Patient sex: M
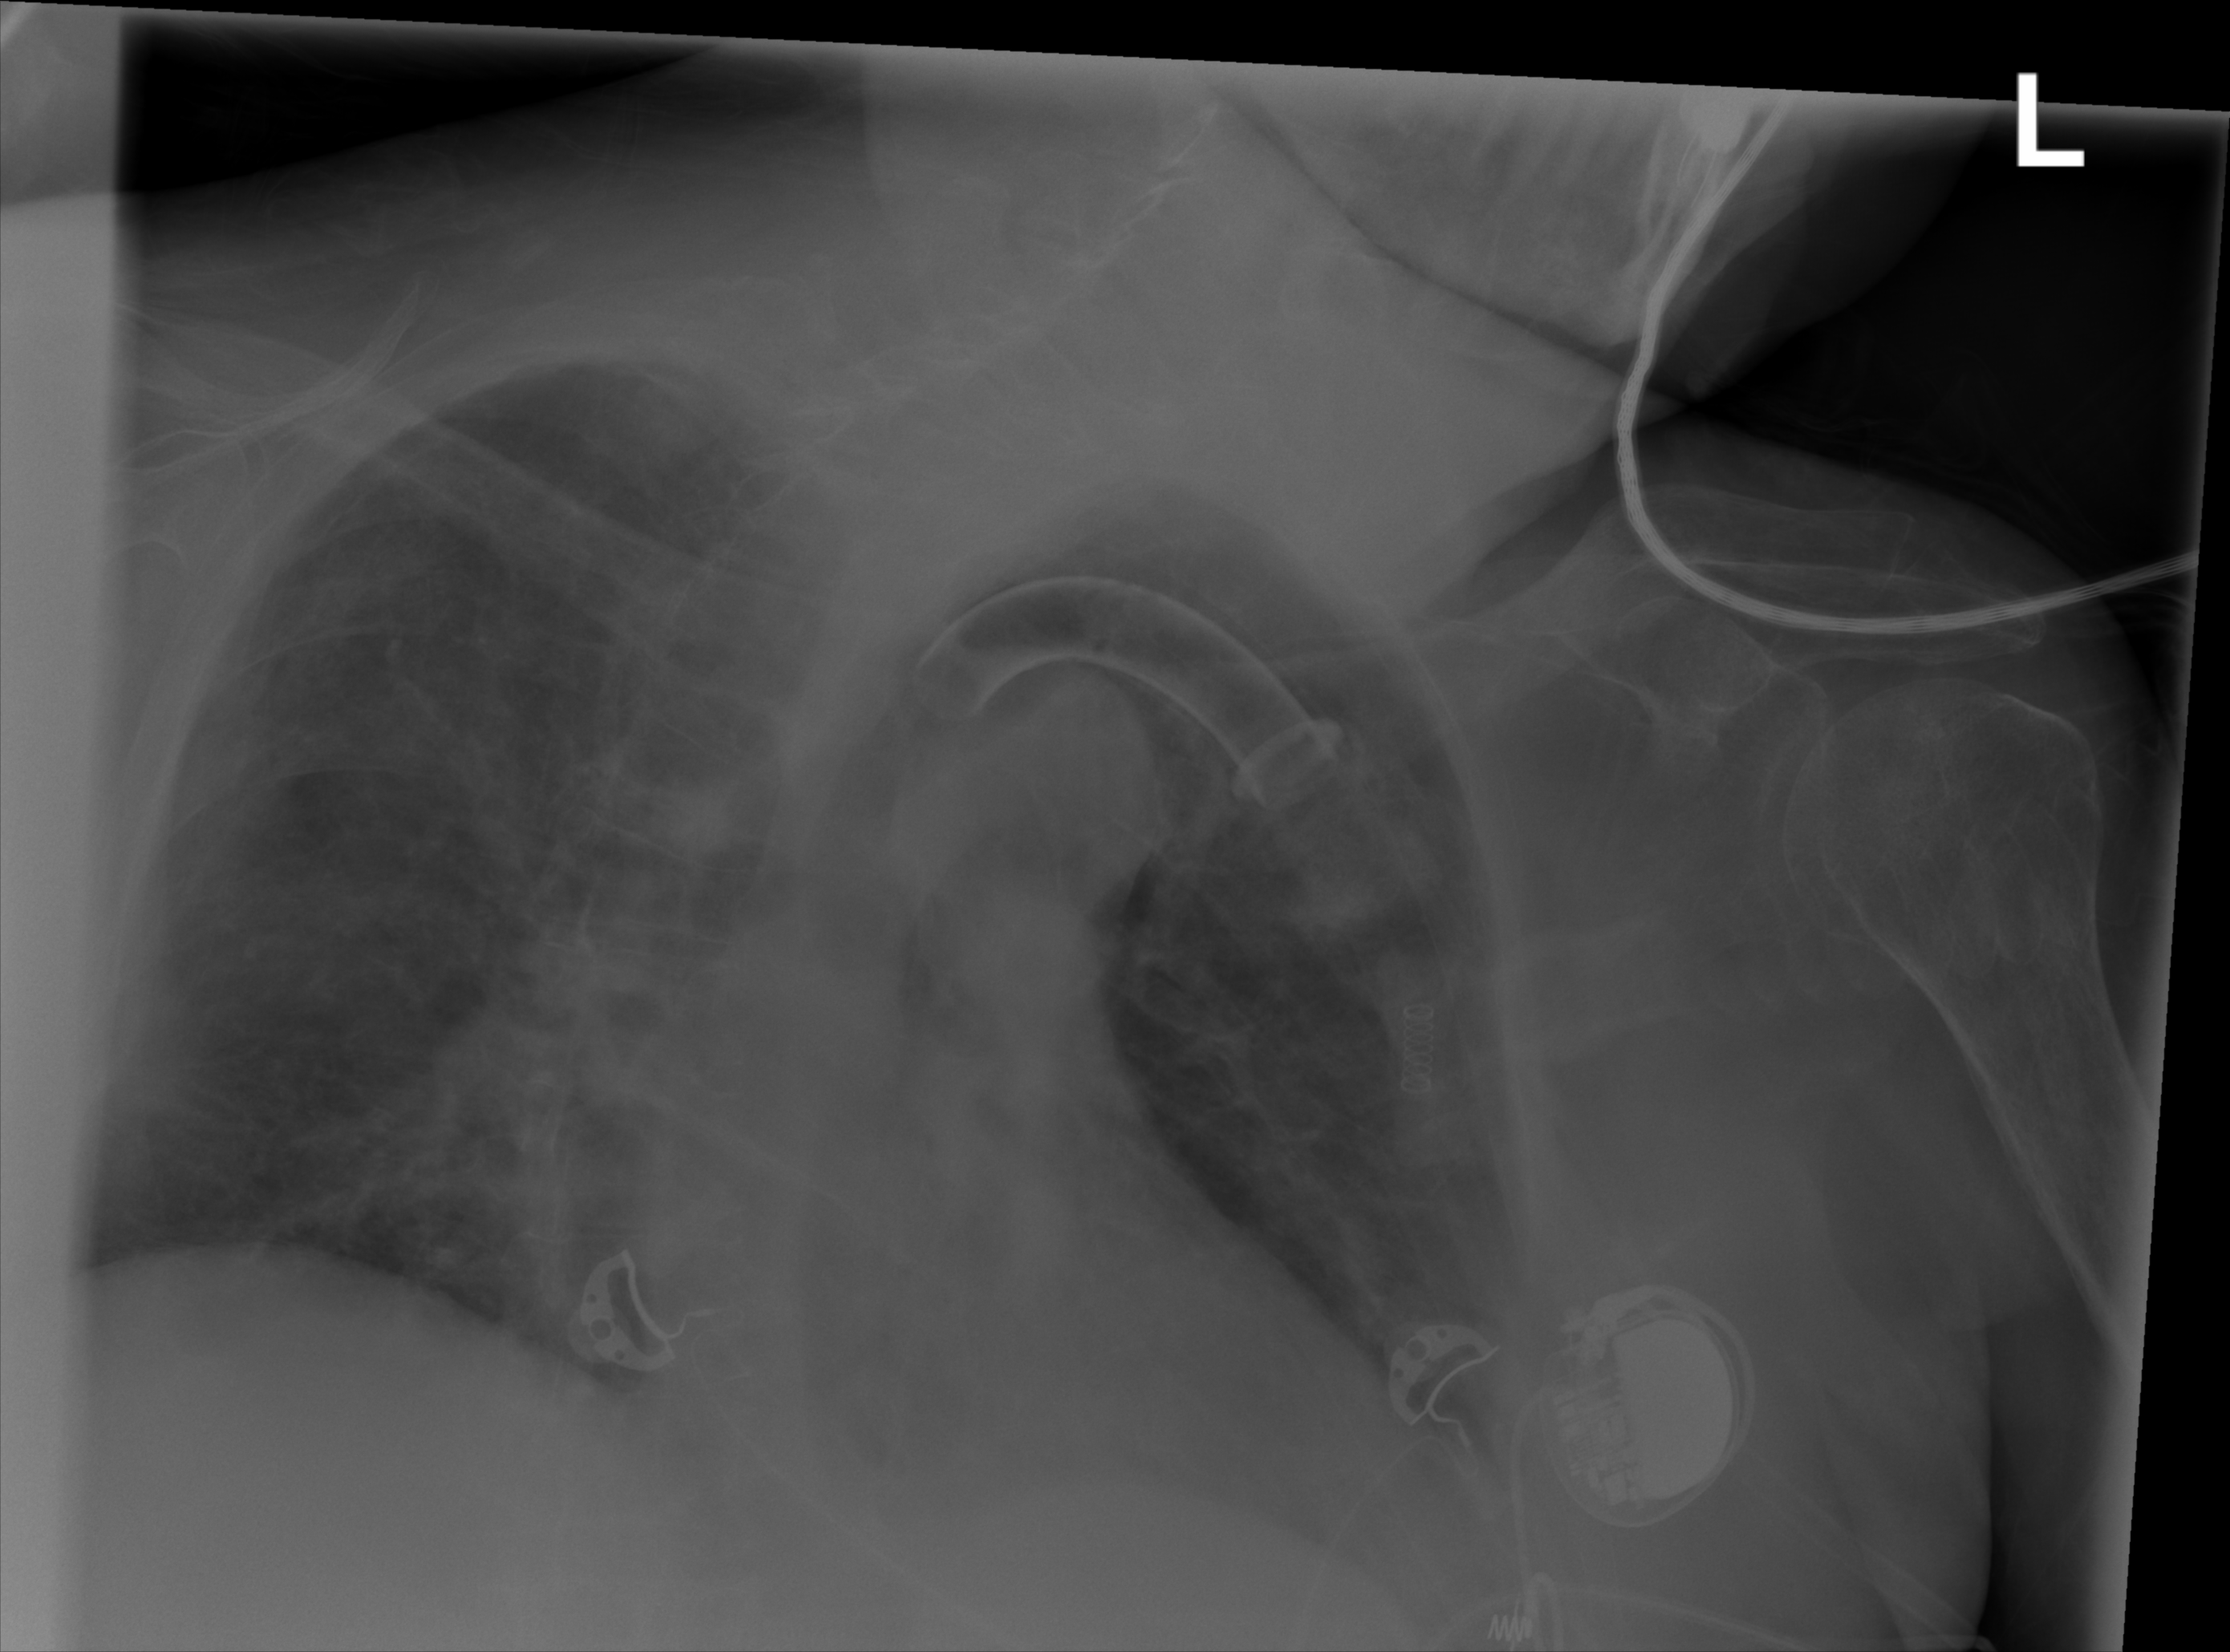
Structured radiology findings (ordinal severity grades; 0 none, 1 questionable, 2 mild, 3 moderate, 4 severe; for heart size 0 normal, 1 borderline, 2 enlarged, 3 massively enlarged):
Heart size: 0
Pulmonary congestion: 1
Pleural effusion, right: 0
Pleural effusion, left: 0
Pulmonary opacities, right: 2
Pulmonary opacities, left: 2
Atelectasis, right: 2
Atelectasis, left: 2